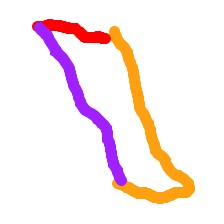
Shape: parallelogram